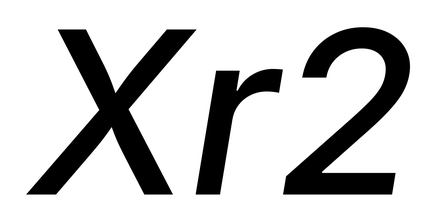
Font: Inter-Italic_Medium_Italic